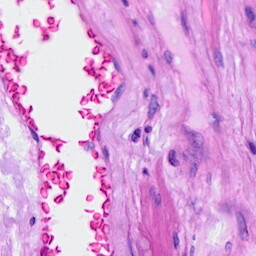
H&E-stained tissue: Ovarian